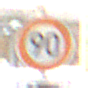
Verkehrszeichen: Geschwindigkeit90
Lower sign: HinweisDurchSinnbild23
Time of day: MorningAfternoon
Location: Roofed (Suburban)
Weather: PartlyCloudy
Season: Winter
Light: Natural